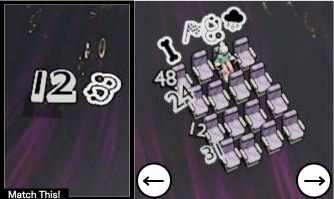
Task: seats
Answer: no